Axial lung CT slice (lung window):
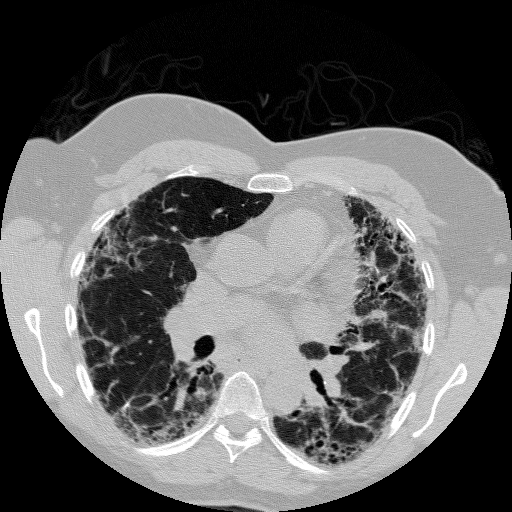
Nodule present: no